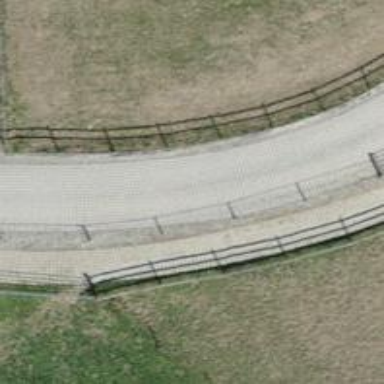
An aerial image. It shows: Track with grade2 tracktype.